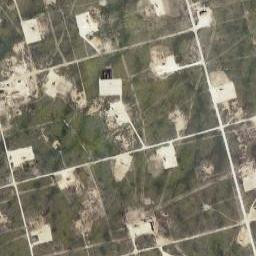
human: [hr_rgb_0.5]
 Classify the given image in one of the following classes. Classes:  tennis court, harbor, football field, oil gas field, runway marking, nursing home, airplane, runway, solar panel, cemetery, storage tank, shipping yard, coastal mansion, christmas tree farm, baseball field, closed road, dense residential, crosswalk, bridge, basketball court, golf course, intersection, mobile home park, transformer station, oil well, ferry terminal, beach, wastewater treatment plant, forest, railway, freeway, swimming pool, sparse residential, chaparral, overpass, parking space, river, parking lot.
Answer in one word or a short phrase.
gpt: oil gas field